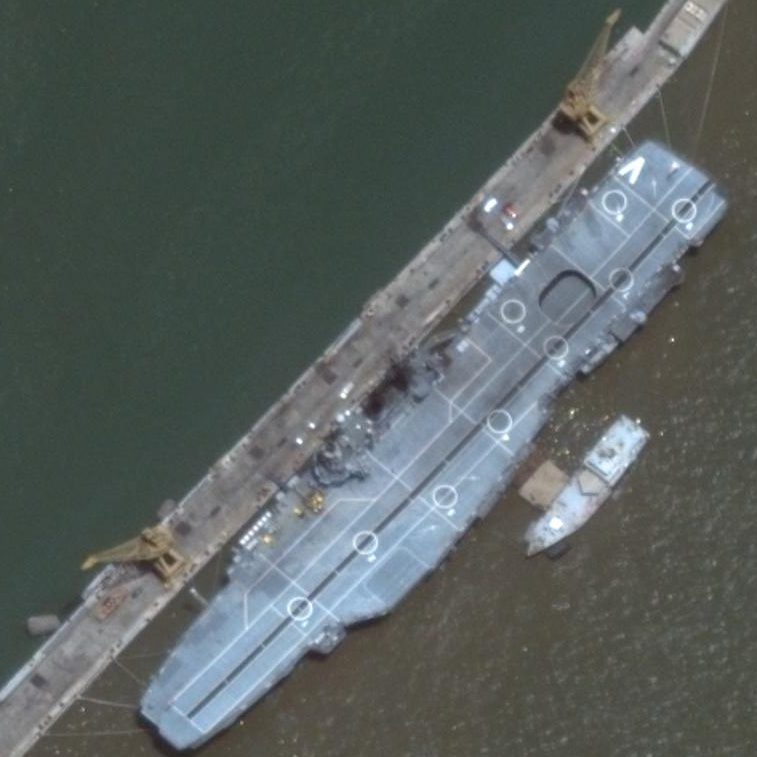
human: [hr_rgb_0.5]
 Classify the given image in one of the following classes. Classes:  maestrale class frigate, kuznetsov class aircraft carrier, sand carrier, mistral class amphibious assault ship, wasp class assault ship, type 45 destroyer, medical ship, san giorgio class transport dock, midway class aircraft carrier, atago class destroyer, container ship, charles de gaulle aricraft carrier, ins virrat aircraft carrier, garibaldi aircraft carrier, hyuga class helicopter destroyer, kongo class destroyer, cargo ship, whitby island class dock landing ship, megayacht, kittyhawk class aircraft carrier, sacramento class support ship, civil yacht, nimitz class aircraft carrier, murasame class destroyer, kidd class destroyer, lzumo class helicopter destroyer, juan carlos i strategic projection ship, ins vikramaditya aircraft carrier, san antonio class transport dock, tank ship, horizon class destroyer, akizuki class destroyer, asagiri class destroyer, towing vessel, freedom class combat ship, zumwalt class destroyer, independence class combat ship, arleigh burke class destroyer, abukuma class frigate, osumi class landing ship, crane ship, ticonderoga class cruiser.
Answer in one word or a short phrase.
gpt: INS Virrat aircraft carrier